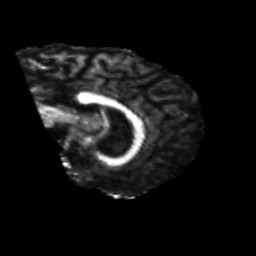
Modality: FA
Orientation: sagittal
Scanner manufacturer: siemens
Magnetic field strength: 3 T
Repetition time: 6.8 s
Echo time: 0.093 s